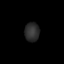
Tissue: lung
Cell type: Epithelial cells
Senescence score: 0.2116
Nuclear area (px): 271
Mean DAPI intensity: 45.41